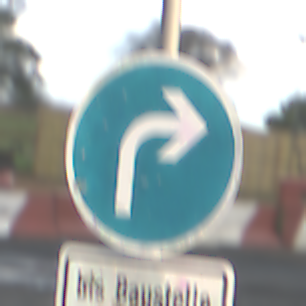
Verkehrszeichen: VorgeschriebeneFahrtrichtungRechts
Zusatzzeichen unten: SonstigeFahrzeugePersonengruppenFrei2
Umgebung: Outdoor, RoadRail
Tageszeit: MorningAfternoon
Wetter: PartlyCloudy
Licht: Natural
Jahreszeit: NotSpecified
Kontrast: LowContrast